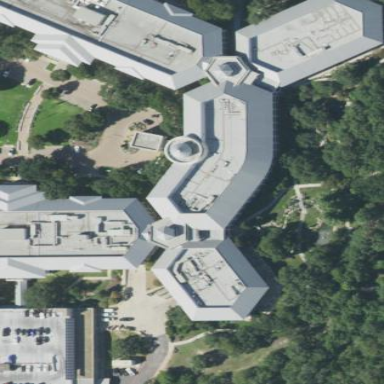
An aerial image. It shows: Office building.